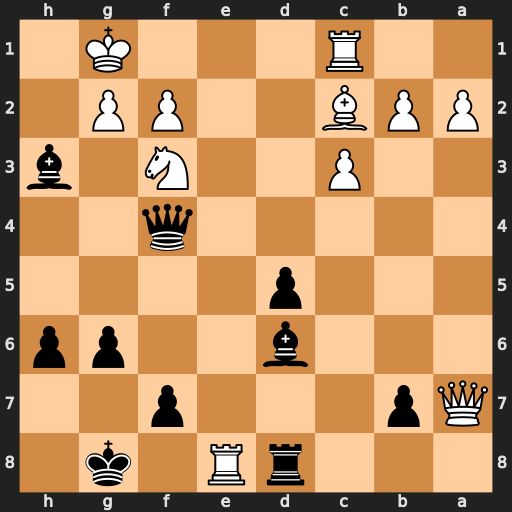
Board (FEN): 3rR1k1/Qp3p2/3b2pp/3p4/5q2/2P2N1b/PPB2PP1/2R3K1
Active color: b
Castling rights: -
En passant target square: -
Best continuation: Rxe8 Re1 Rxe1+